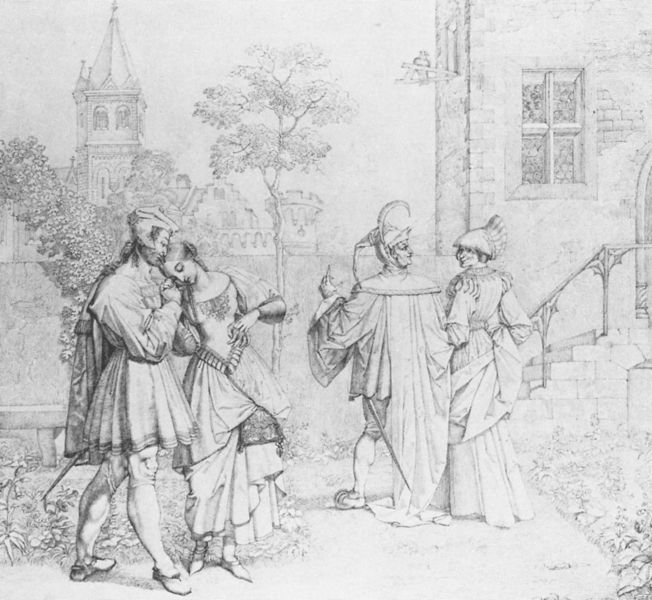
Titel: Der Spaziergang im Garten
Künstler: Peter Cornelius
Institution: Frankfurt, Städelsches Kunstinstitut
Schlagwörter: baum, mann, bäume, frauen, menschen, mädchen, damen, fenster, frau, kleid, skizze, zeichnung, haus, weg, mütze, falten, kirche, gewand, paar, turm, garten, kopfbedeckung, kuss, liebe, papier, grafik, treppe, stufen, burg, spaziergang, druck, radierung, stich, helm, liebespaar, verliebt, märchen, fgenster, zeichneung, liebespaatr